Question: Hi I have two tabels PURCHASE and DELIVERY where by I want to show the remaining quantity in another table 'STOCK'.
Below is the output I got from my STOCK table and the code I did, but the calculation is wrong.
Can anyone help me with this?

'''
private void stock(){
dbConection db = new dbConection();
Connection con=db.getConnection();
String sql = "Select delivery.pro_Name, delivery.pro_Code, (sum(purchase.pur_qty) - sum(delivery.Qty)) AS bal from delivery, purchase where purchase.productCode = delivery.pro_Code GROUP BY delivery.pro_Code ";
PreparedStatement pst = con.prepareStatement(sql);
ResultSet rs = pst.executeQuery();
DefaultTableModel tm = (DefaultTableModel)stockTable.getModel();
tm.setRowCount(0);
while(rs.next()){
Object o[]={rs.getString("pro_Code"), rs.getString("pro_Name"), rs.getString("bal")};
tm.addRow(o);
}
}catch(Exception ex){
JOptionPane.showMessageDialog(null,ex);
}
'''
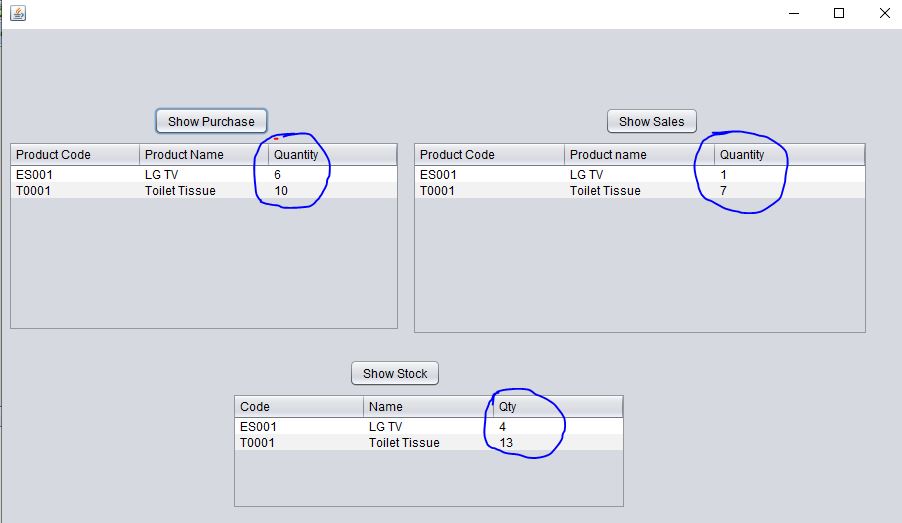
Answer: First of all, this is only a SQL problem, and Java is only for view the results.
The above code will be for MS SQL Server, as you did not provide the type of SQL Database.
A final stock is calculated starting from an initial stock.
So you will must have something like:
'''
initial_stock + purchase_qty - delivery_qty = final_stock (group by ProductId)
'''
Now, if you store your articles/products in your database as FIFO, that means you imply also the price in this formula, so group by implies also Fifo_Price . This could be also more complex SQL Select, based of related tables.
Supposing you don't need FIFO, but only a remaining quantity stock, the select syntax will be something like this:
'''
-- Supposing initial stock is stored in Product Table
Select pr.ProductID, pr.InitialStock, Sum(IsNull(pc.Quantity,0)) AS QuantityIn,
Sum(IsNull(dv.Quantity,0)) AS QuantityOut,
pr.InitialStock + sum(IsNull(pc.Quantity,0) - IsNull(dv.Quantity,0)) AS FinalStock
From Products pr
Left Join Purchase pc on pr.ProductID = pc.ProductID
Left Join Delivery dv on pr.ProductID = dv.ProductID
Group By pr.ProductID, pr.InitialStock
-- if you want to see only products that are implied in purchase and delivery tables, you must Inner Join all tables
'''
Edit: I have deleted the rest of answer, because was not relevant to question.
Please look at this picture. I have made a simple test showing what are results as I did and as you did:
<URL>
Considering that initial stock is not null, I did not force a replacement with 0, but you can replace that too, so 'st.qty' will be 'IsNull(st.Qty, 0) as InitialStock'